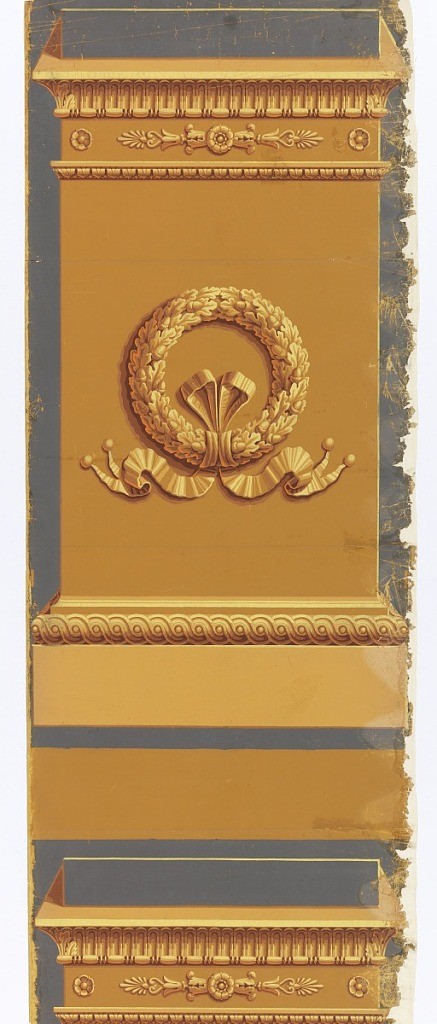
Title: Decorative panel
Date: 1810–15
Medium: Block-printed on handmade paper
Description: Vertical rectangle. Pedestal to be cut out. Moldings top and bottom. Oak wreath with ribbon ornaments the shaft. In browns and yellows. a) One repeat; b) One repeat and portion of another.